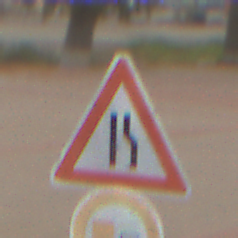
Verkehrszeichen: EinseitigVerengteFahrbahnRechts
Zusatzzeichen unten: UeberholverbotKraftfahrzeuge
Umgebung: Outdoor, Suburban
Tageszeit: MorningAfternoon
Wetter: Overcast
Licht: Natural
Jahreszeit: NotSpecified
Kontrast: LowContrast